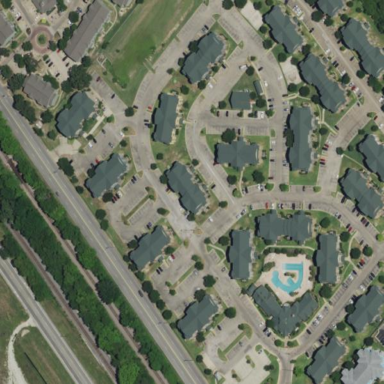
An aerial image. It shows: Residential area with apartments.